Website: crate-barrel
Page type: order-returns
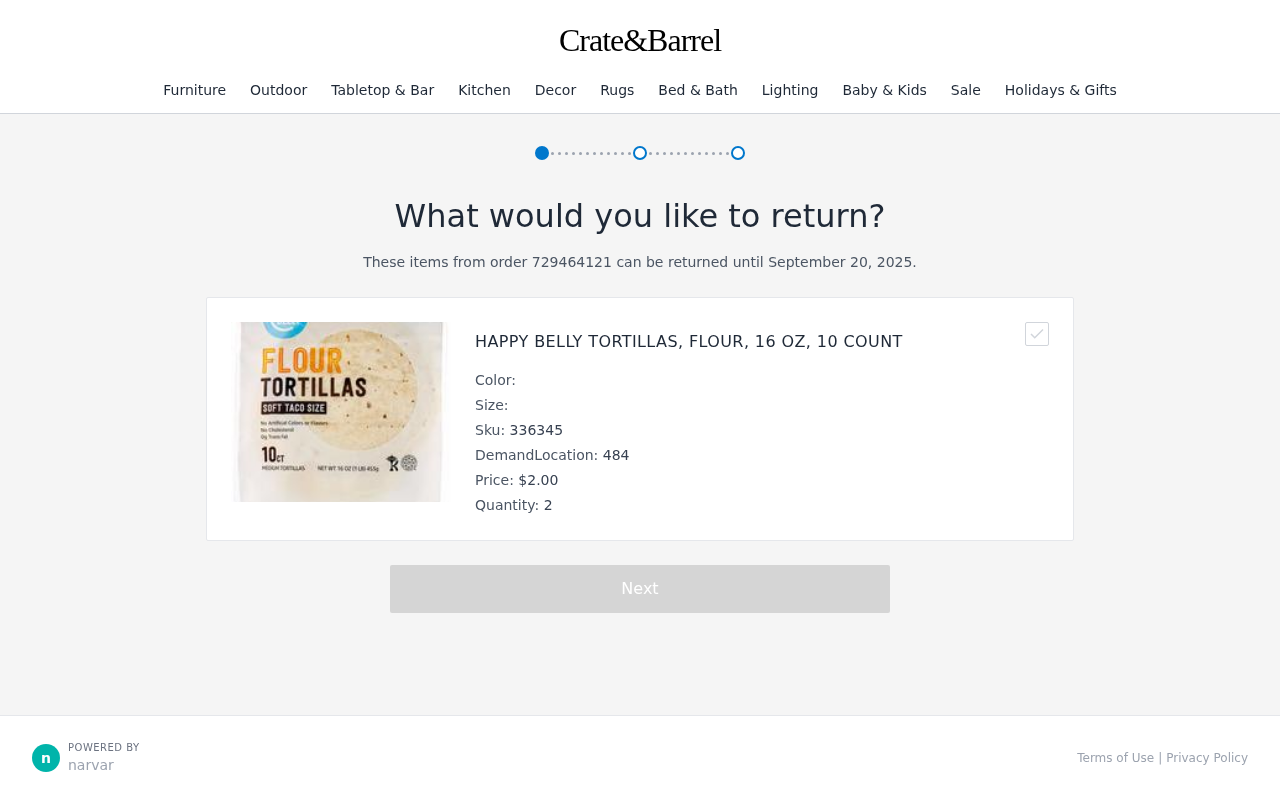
Product elements: key: PRODUCT1_NAME
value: Happy Belly Tortillas, Flour, 16 oz, 10 Count
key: PRODUCT1_PRICE
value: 2
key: PRODUCT1_QUANTITY
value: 2
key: PRODUCT1_SKU
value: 336345
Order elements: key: ORDER_ID
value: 729464121
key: ORDER_RETURN_BY_DATE
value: September 20, 2025
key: ORDER_DEMAND_LOCATION
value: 484